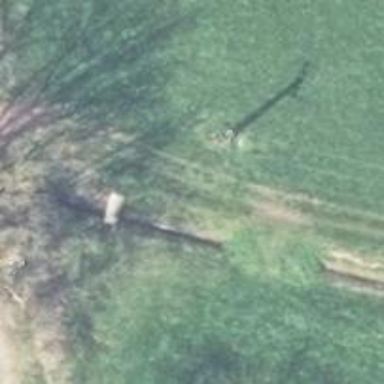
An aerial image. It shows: Culvert tunnel.